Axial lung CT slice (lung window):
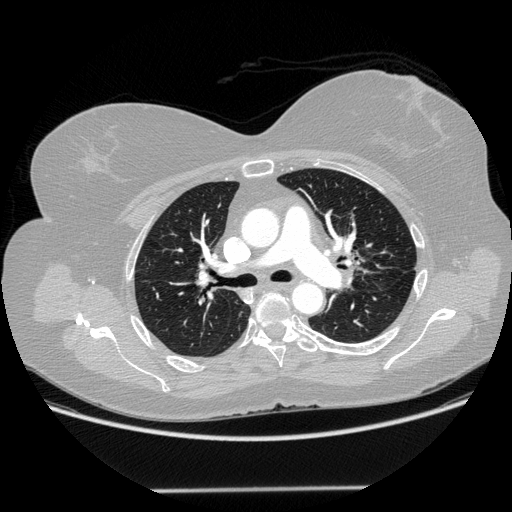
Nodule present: no